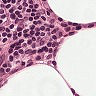
Metastatic tissue present: no